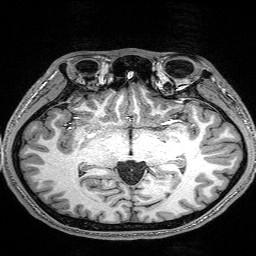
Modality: T1w
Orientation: coronal